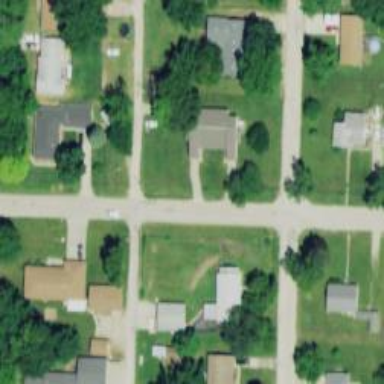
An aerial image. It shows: Alley classified as service road.